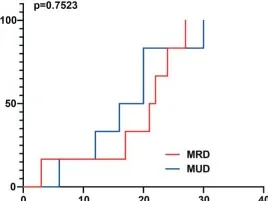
(A-E) Cumulative incidence of sarcoidosis over time. (A) Comparison of MRD versus MUD donor status.
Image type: electrography (ekg)